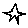
Label: star